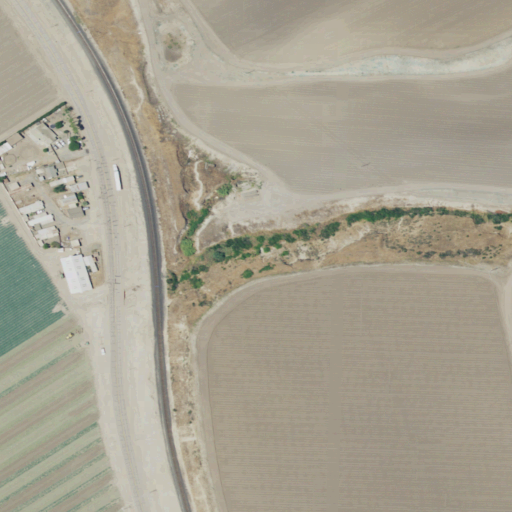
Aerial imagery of valley in California named Wildhorse Canyon containing cultivated crops, grassland, low intensity development, medium intensity development, open development, and high intensity development